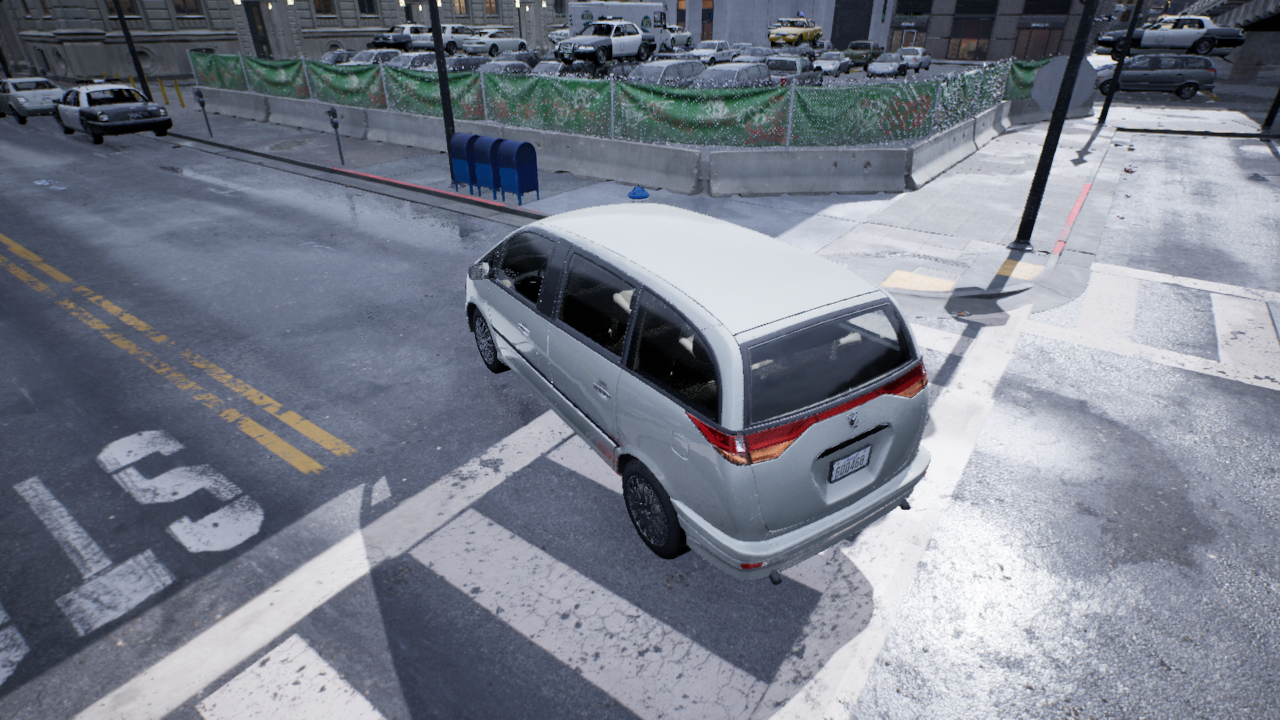
Venue: intersection
Lighting: overcast
Vehicle rig: minivan